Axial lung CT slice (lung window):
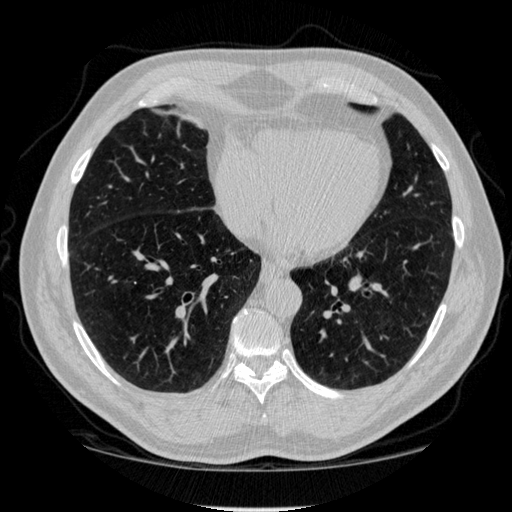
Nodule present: no